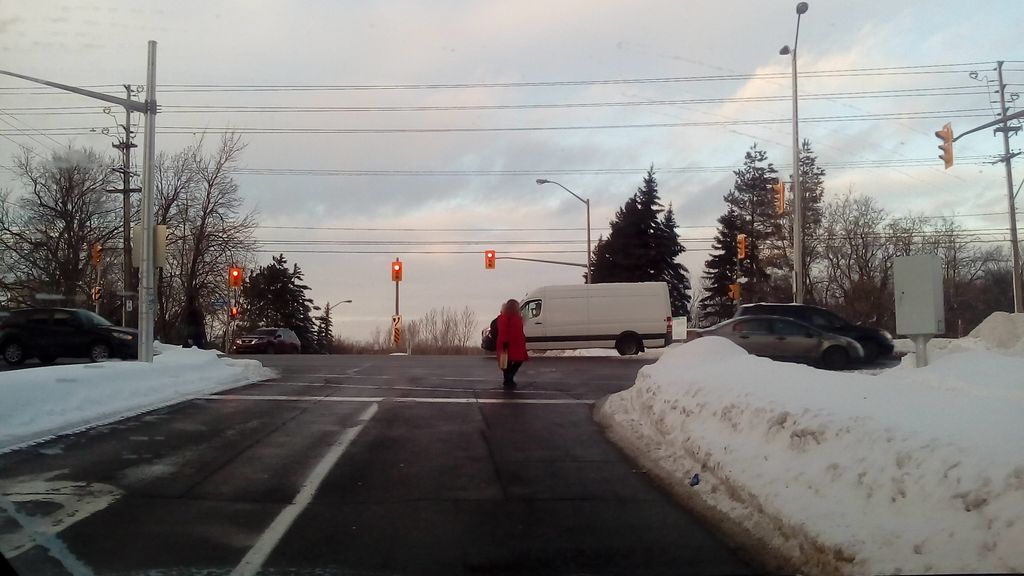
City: ottawa-gatineau